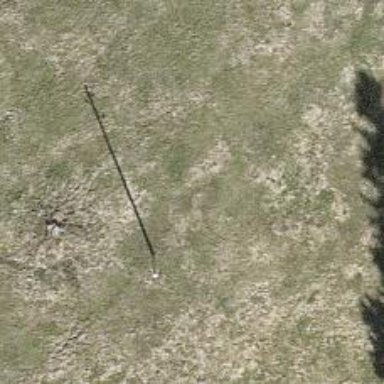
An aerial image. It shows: Power pole.